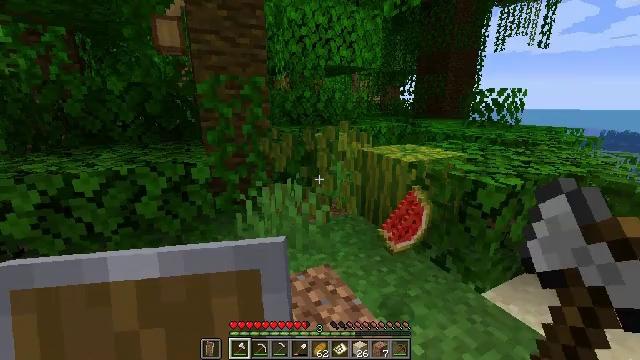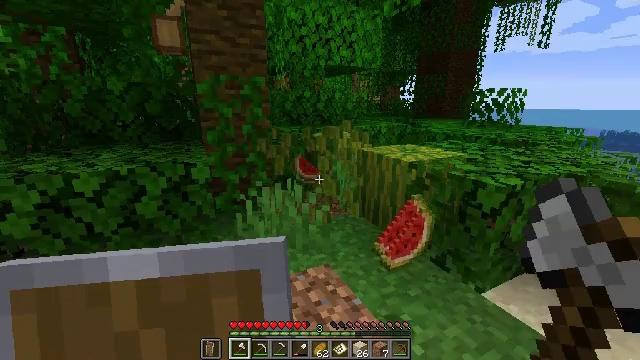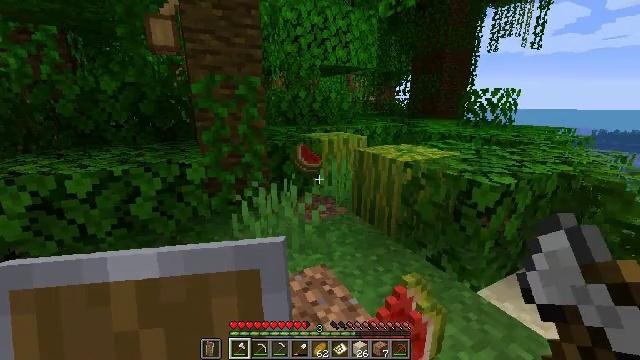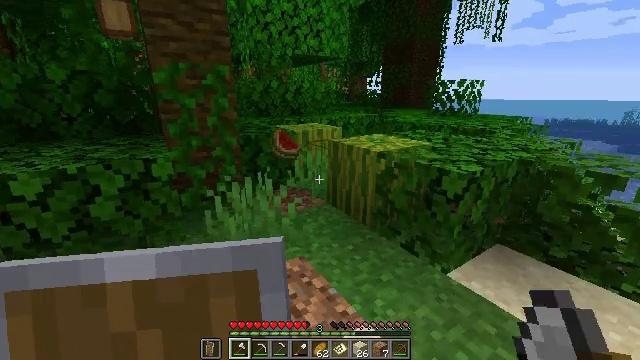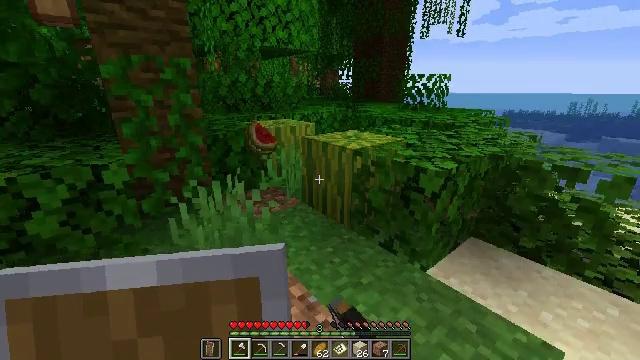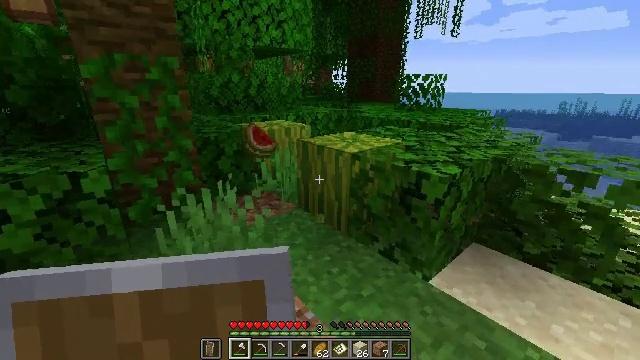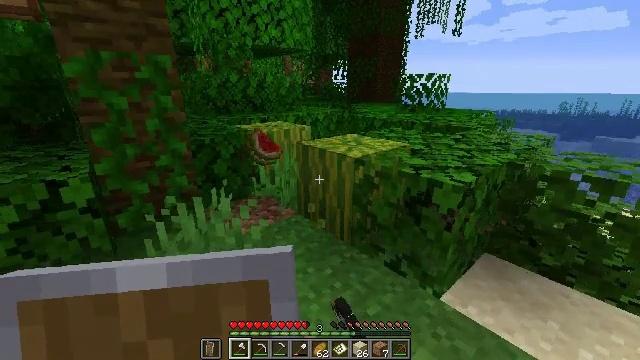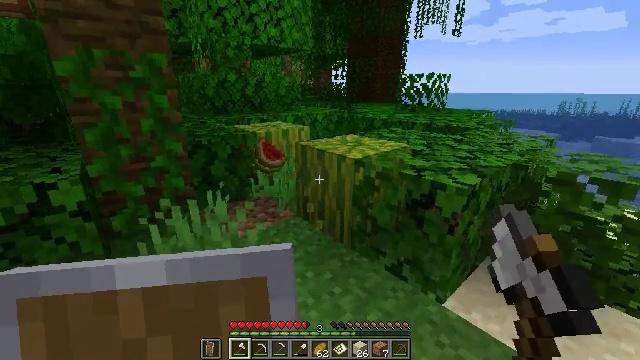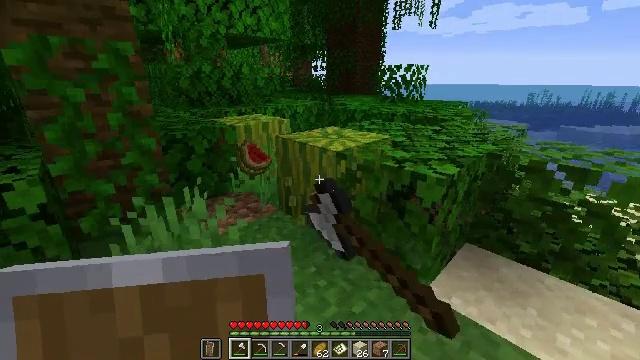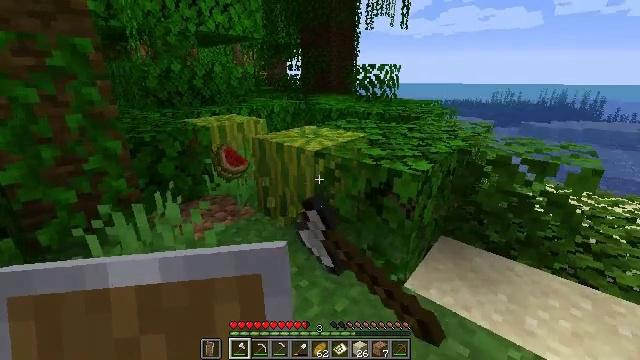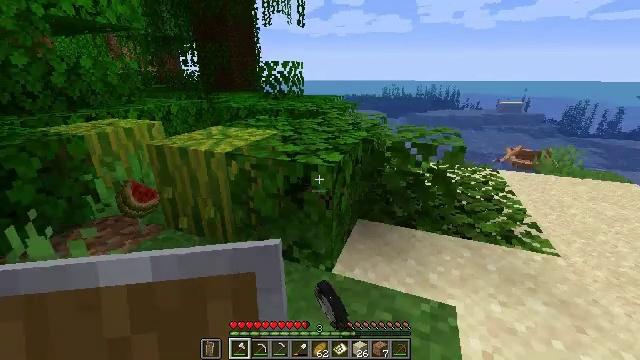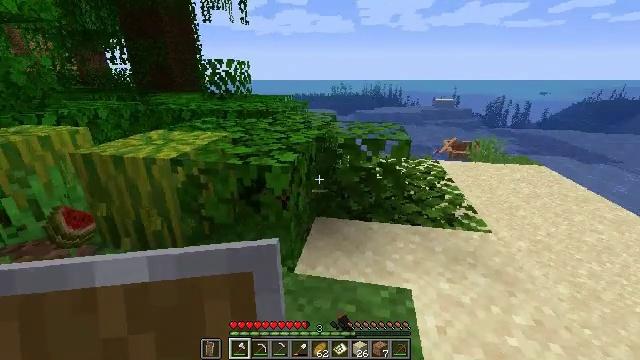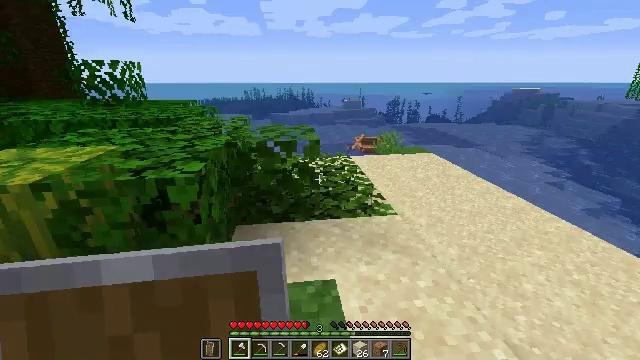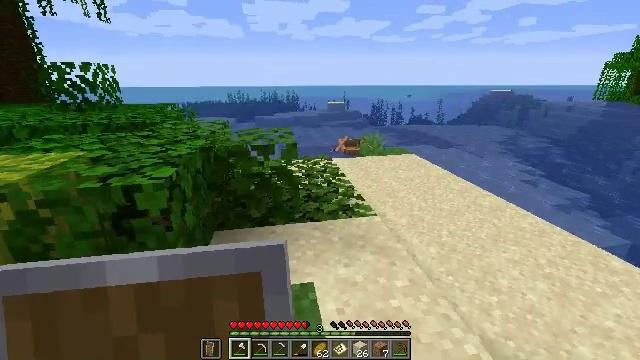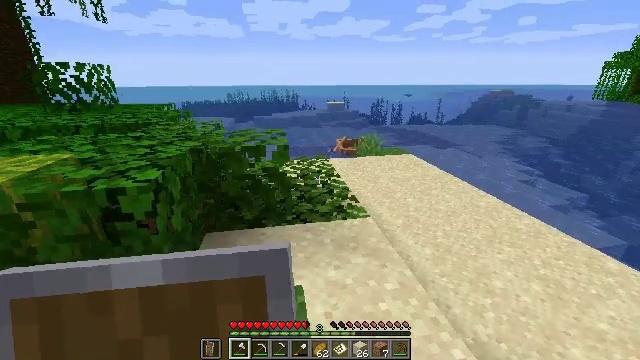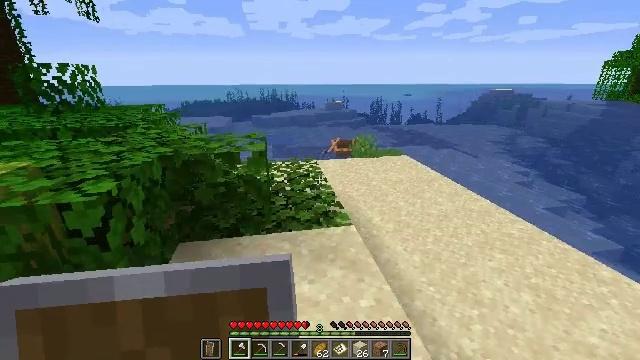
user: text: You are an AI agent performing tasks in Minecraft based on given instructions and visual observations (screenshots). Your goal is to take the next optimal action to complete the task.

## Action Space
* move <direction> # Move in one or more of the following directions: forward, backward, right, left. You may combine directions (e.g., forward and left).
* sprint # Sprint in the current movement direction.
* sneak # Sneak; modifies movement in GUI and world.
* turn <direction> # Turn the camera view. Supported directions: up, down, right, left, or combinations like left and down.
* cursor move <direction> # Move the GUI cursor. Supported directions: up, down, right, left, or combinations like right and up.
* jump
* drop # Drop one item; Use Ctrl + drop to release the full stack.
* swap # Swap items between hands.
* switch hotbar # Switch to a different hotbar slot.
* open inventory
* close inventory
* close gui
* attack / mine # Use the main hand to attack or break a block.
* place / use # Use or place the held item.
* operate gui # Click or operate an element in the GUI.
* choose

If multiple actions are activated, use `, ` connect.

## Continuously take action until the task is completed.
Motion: motion action
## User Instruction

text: Drop a filled map.
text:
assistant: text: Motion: attack / mine
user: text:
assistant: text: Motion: attack / mine
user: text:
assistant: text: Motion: move forward, turn right and down, attack / mine
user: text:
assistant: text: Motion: move forward, turn right and down, attack / mine
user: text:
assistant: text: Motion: move forward, turn right, attack / mine
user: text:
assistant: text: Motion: attack / mine
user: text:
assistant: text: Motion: attack / mine
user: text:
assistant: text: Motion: turn right and down, attack / mine
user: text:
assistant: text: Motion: turn right, attack / mine
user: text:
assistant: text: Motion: turn right
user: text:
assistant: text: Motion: turn right
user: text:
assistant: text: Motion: move right, turn right
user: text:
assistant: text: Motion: move right, turn right
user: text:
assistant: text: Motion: move forward and move right
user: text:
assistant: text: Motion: move forward and move right
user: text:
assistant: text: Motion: move forward and move right
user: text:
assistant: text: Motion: move forward
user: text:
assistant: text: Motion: move forward
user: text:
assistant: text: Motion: move forward
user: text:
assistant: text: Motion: move forward
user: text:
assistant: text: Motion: move forward, sprint
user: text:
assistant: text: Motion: move forward, sprint
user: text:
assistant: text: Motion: move forward, sprint
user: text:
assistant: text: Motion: move forward, sprint
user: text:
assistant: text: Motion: move forward, sprint
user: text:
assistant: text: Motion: move forward, sprint
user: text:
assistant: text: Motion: move forward, sprint
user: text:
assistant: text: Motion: move forward, sprint
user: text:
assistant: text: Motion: move forward, sprint
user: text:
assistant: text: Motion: move forward, sprint